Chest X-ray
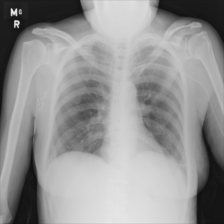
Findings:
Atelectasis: negative
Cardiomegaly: negative
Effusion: negative
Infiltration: negative
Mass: negative
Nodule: negative
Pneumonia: negative
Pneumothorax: negative
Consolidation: negative
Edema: negative
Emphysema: negative
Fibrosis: negative
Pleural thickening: negative
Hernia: negative